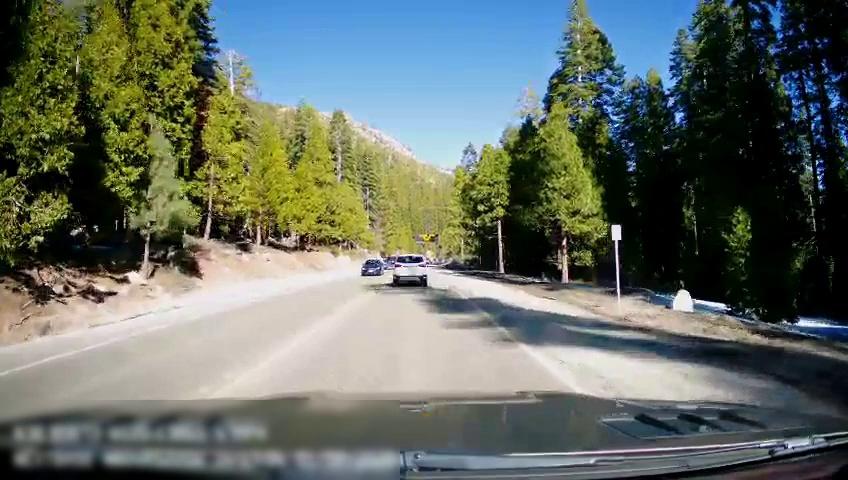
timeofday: Day
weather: Sunny
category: Drivable Space
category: Vehicles | Truck
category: Vehicles | Car
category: Vehicles | SUV
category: Lanes | Opposite Lane
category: Lanes | Current Lane
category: Traffic | Signs
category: Traffic | Signs